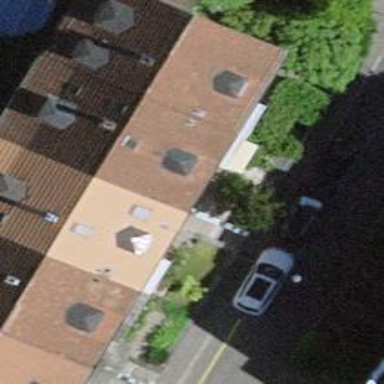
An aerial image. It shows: Terrace building.